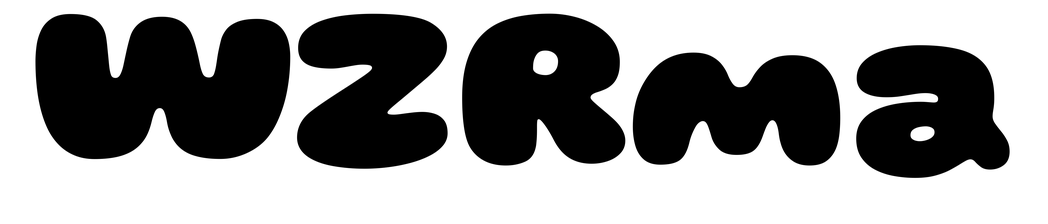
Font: Gluten_Black